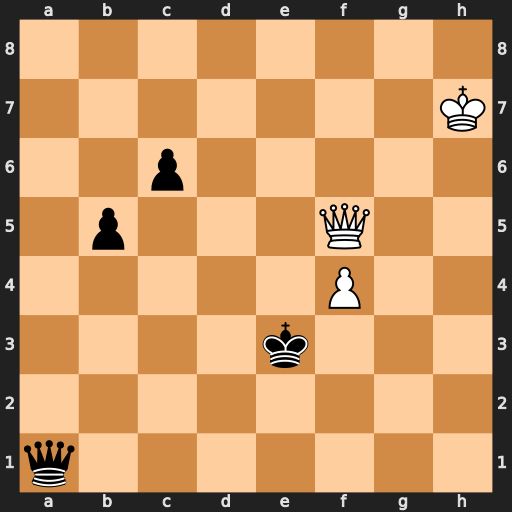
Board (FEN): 8/7K/2p5/1p3Q2/5P2/4k3/8/q7
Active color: w
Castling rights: -
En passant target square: -
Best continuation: Qe5+ Qxe5 fxe5 c5 e6 Kd2 e7 c4 e8=Q c3 Qd8+